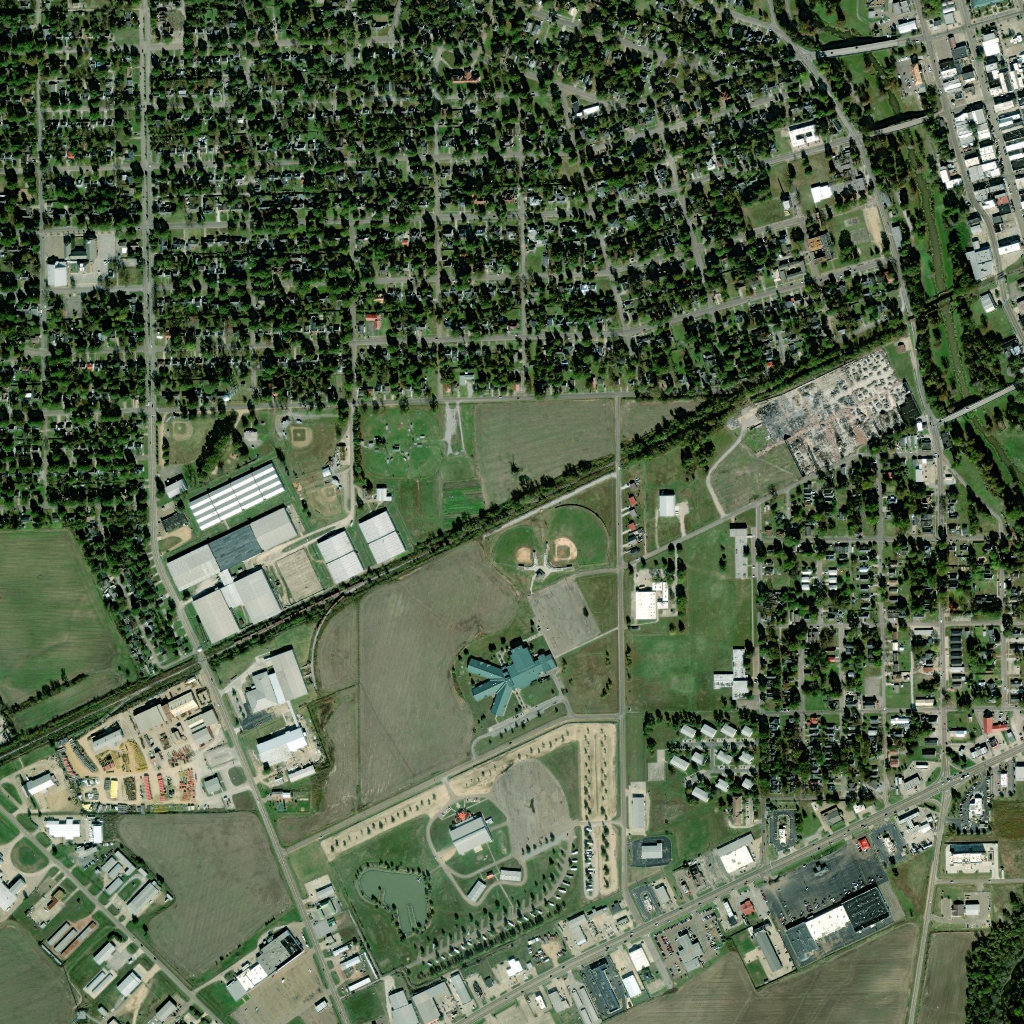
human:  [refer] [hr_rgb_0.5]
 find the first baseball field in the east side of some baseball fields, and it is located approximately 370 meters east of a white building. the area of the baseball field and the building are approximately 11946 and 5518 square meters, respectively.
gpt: <box>[[53, 48, 59, 55, 0]]</box>